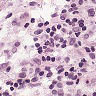
Metastatic tissue present: no